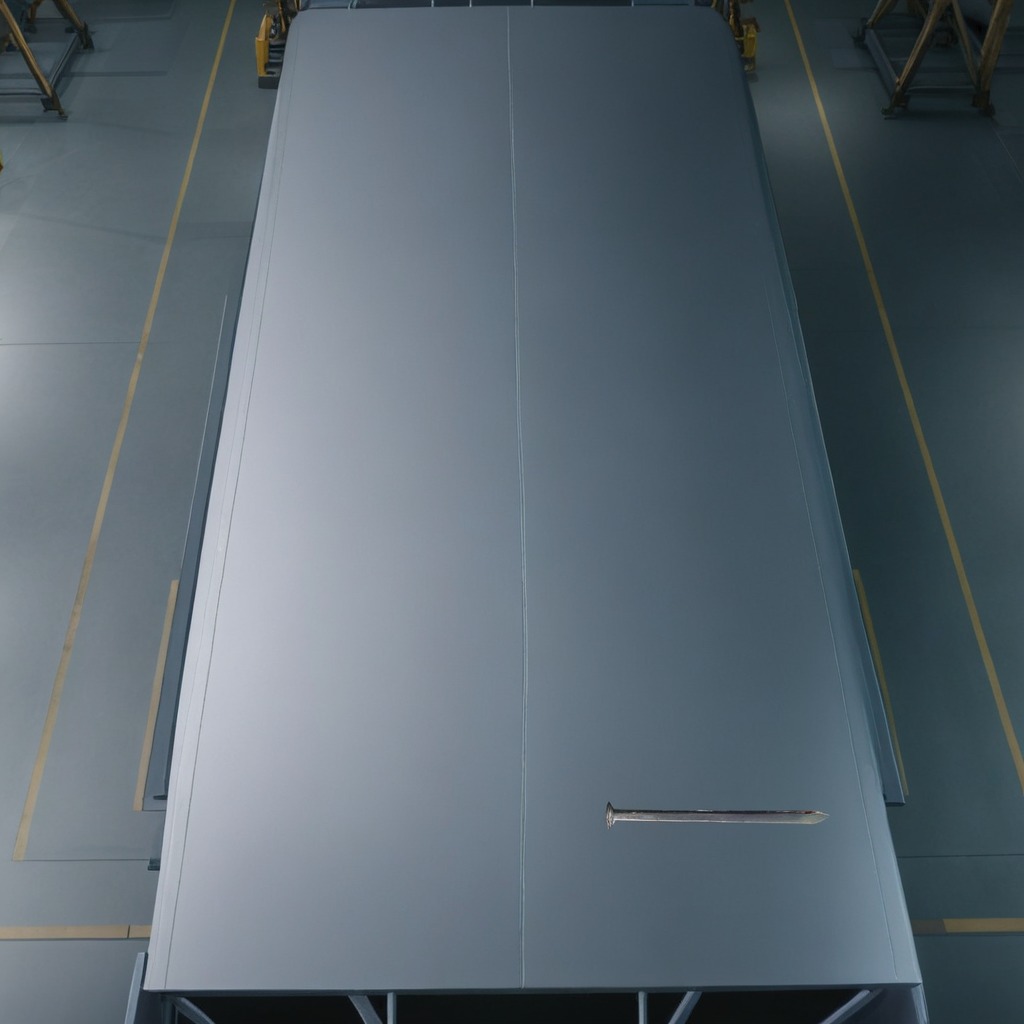
An iron nail lies on the toolbox surface in the airplane hangar workshop 8K.